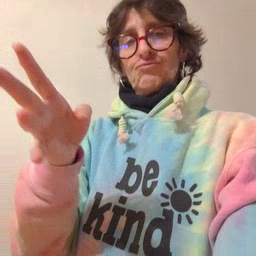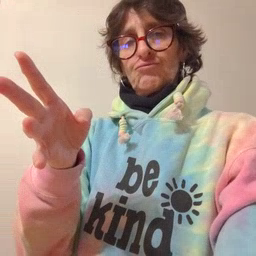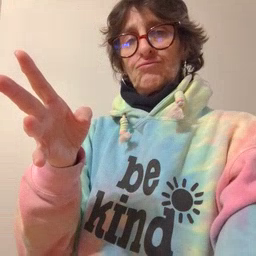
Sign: pretend